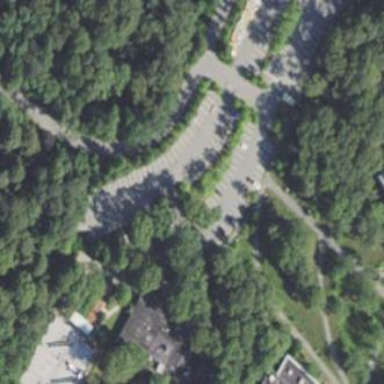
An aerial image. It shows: Parking area with surface.